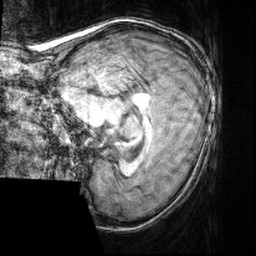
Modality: T1w
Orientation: sagittal
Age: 8
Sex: female
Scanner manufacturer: siemens
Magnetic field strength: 3 T
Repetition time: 2.4 s
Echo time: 0.00374 s